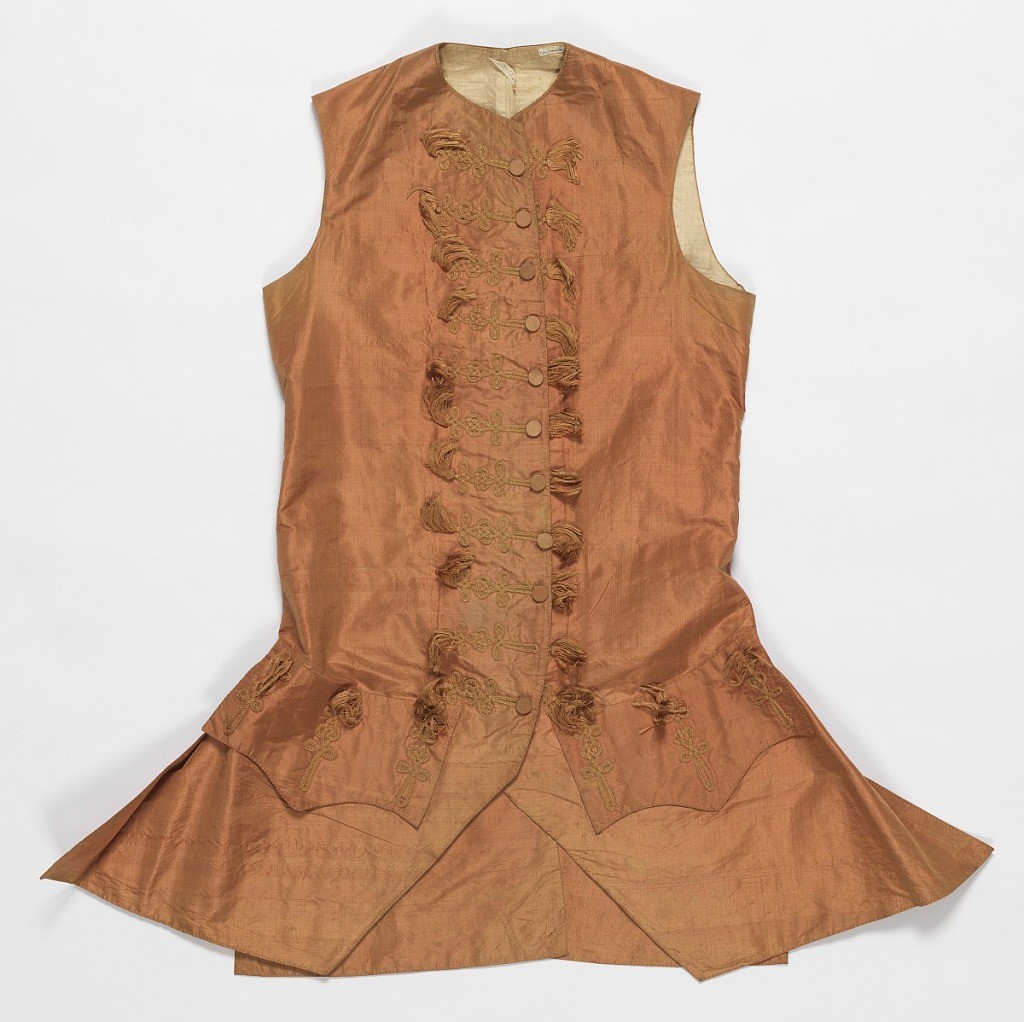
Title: Waistcoat
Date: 1700–1750
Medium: silk
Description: Pink and gold iridescent silk taffeta, trimmed with cording and tassels of same color.